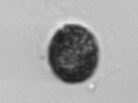
Label: Dinophyceae